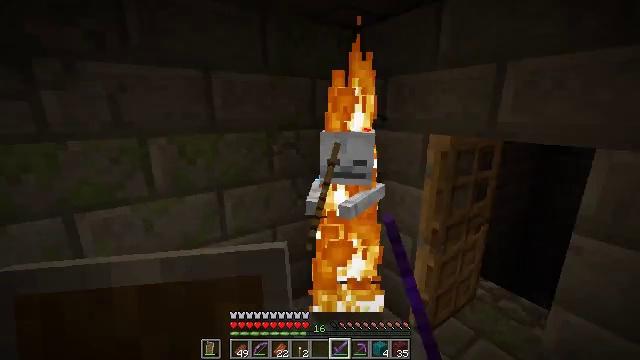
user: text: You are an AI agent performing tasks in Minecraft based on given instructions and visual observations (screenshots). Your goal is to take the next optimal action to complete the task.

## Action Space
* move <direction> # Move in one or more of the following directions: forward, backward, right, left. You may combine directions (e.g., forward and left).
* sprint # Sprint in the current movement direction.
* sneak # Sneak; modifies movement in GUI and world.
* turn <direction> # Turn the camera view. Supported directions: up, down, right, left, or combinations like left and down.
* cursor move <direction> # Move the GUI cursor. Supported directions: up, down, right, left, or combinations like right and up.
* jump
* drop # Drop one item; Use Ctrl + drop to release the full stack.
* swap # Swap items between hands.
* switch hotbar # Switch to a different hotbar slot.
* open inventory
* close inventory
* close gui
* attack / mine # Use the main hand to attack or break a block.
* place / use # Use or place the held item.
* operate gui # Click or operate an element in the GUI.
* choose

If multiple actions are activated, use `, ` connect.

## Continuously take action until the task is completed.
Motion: motion action
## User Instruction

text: Take down the wall torch for reuse.
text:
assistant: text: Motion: attack / mine, jump